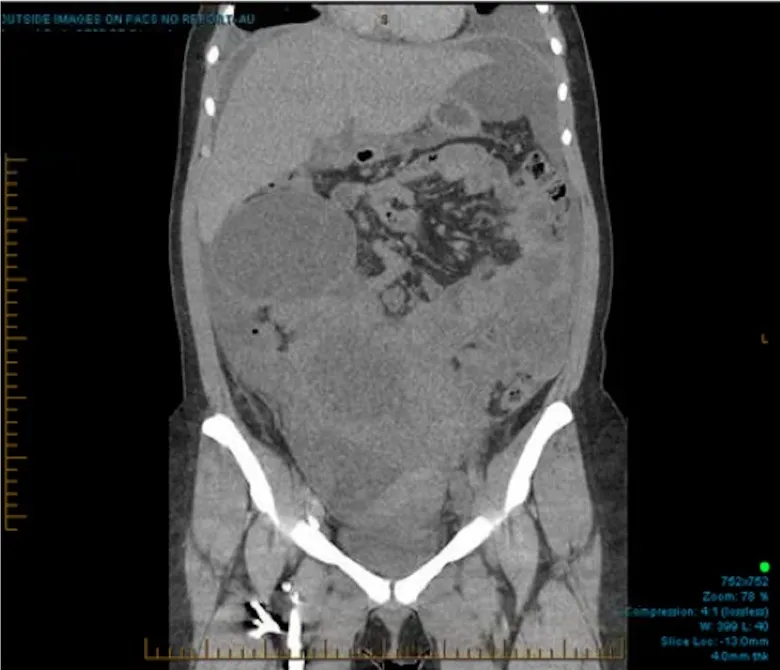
Staging CT scan. . Coronal CT scan showing multiple abdominal agglomerated masses with cystic components revealing evidence of peritoneal carcinomatosis.
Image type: radiology (ct)